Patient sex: M
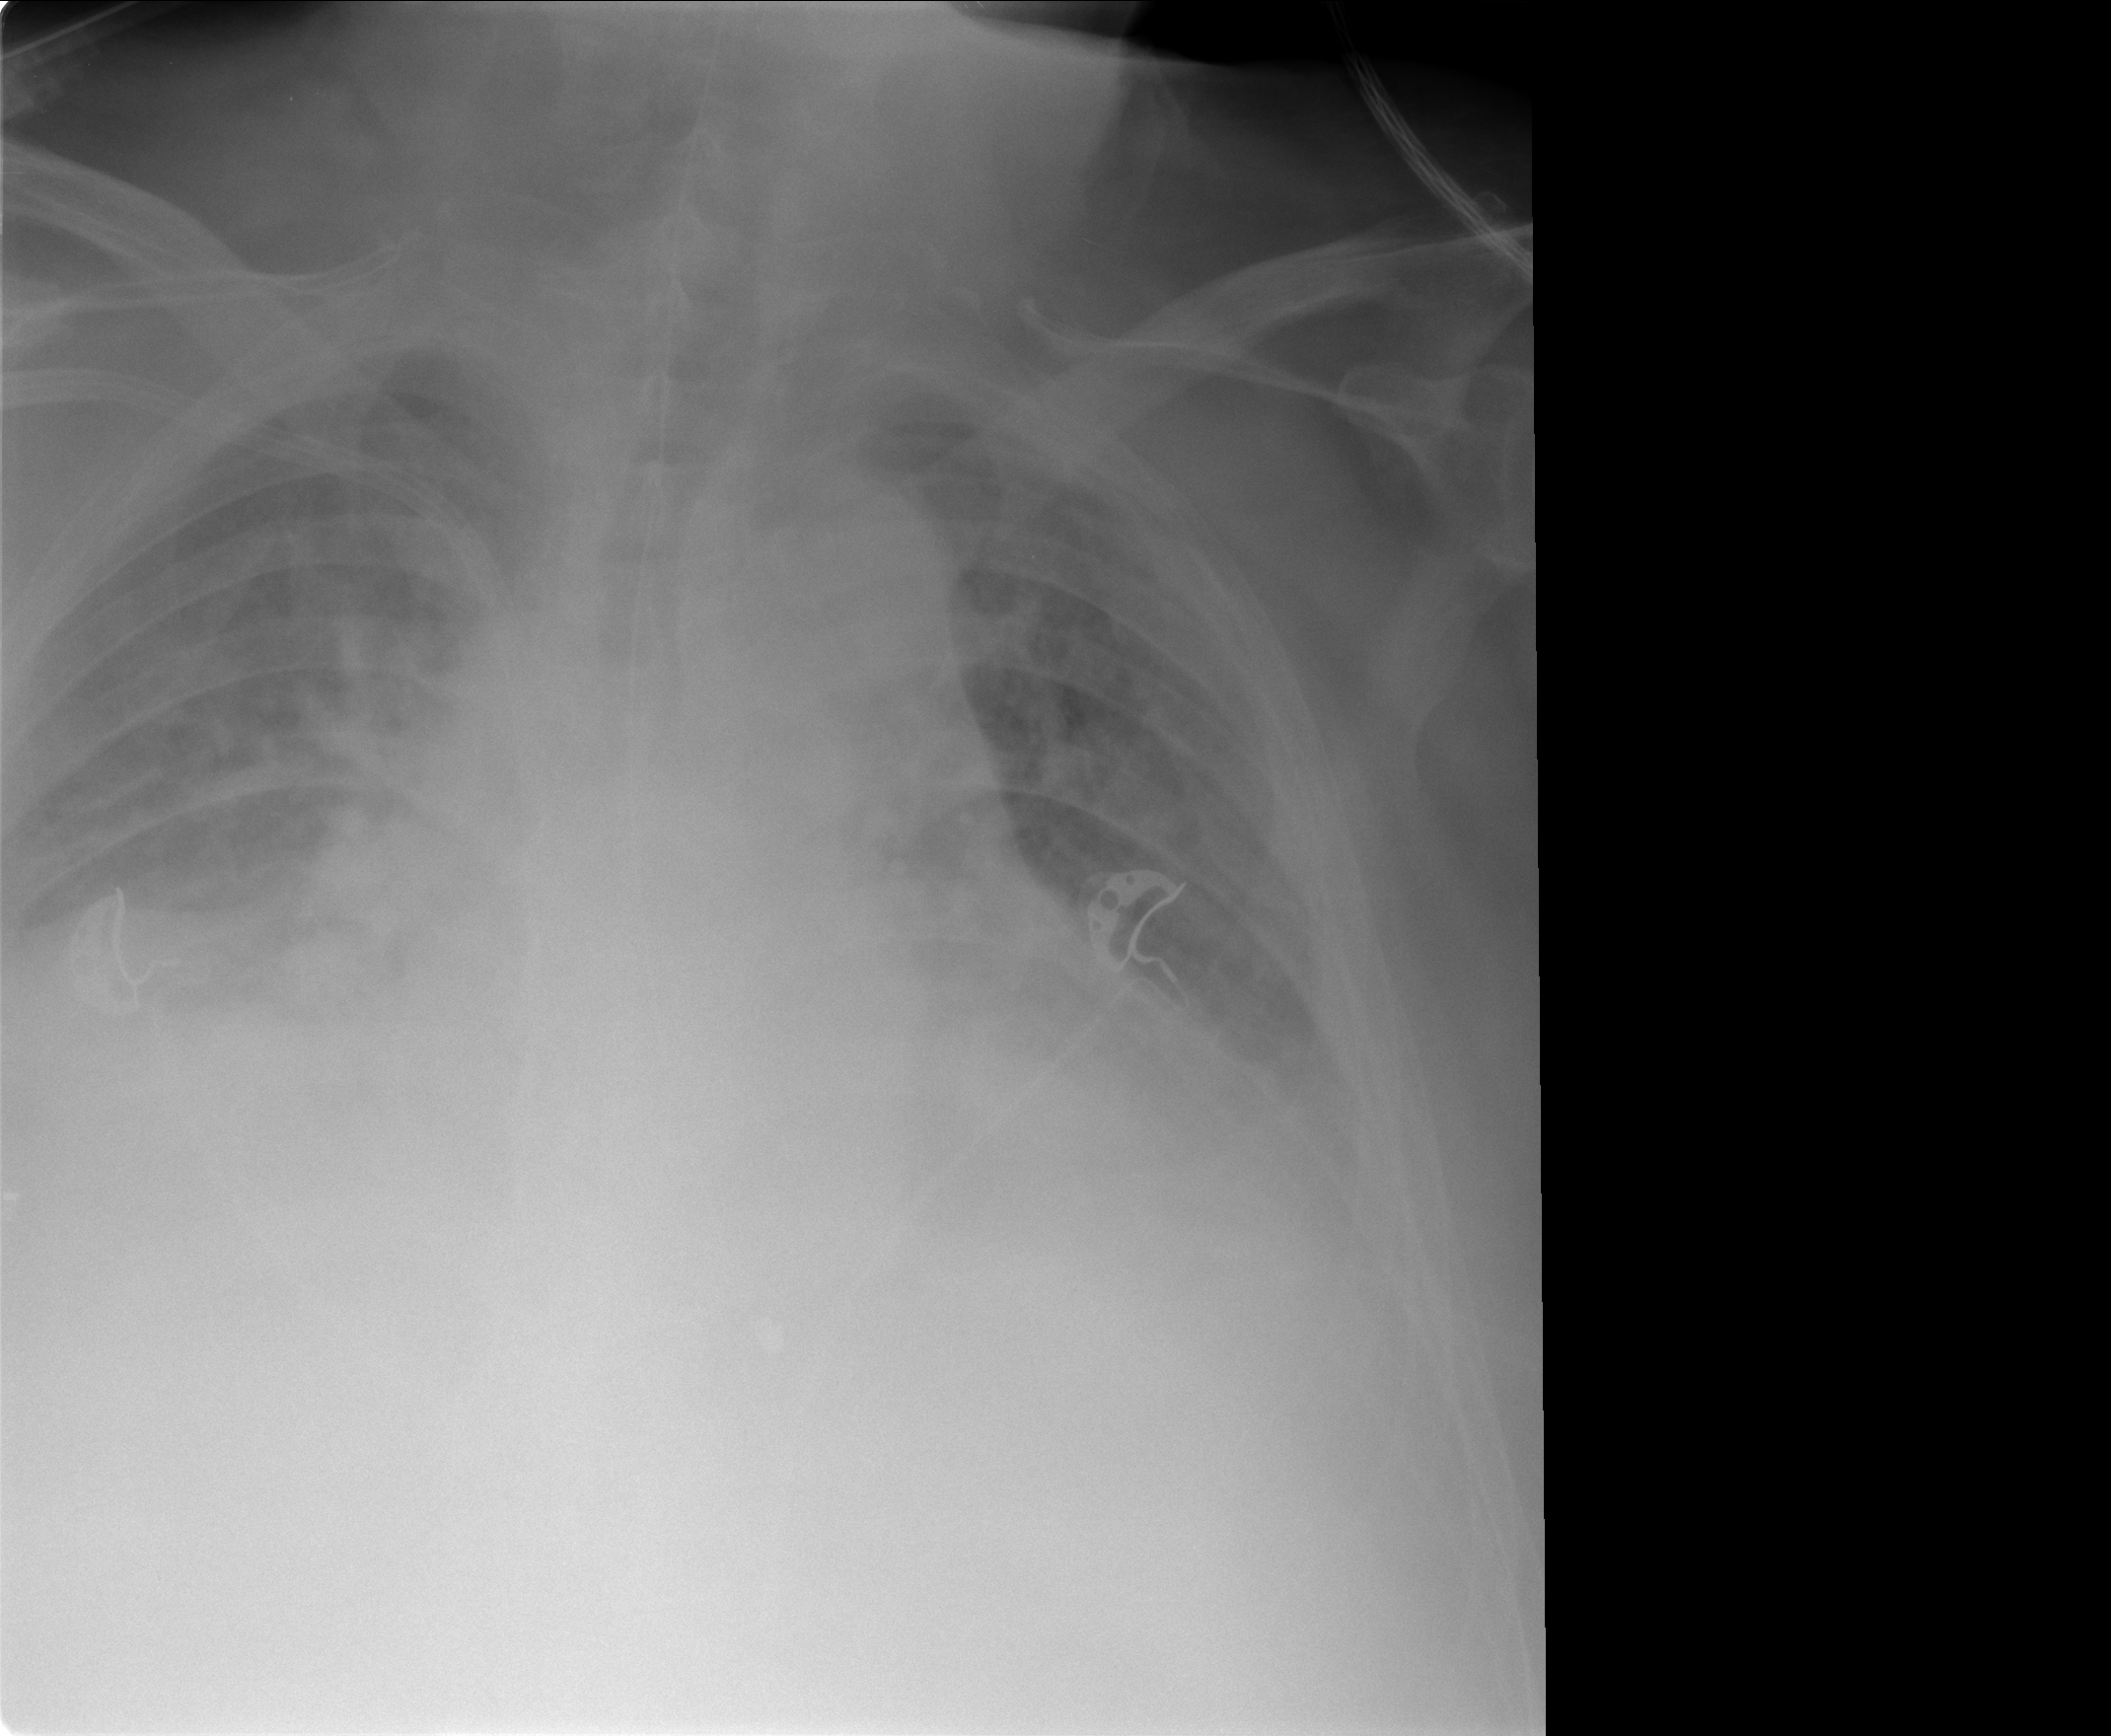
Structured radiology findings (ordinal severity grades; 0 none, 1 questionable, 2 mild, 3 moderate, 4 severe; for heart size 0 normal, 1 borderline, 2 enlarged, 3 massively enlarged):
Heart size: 2
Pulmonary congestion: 3
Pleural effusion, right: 3
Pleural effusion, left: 2
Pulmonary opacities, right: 2
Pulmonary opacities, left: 2
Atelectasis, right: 3
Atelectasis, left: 2